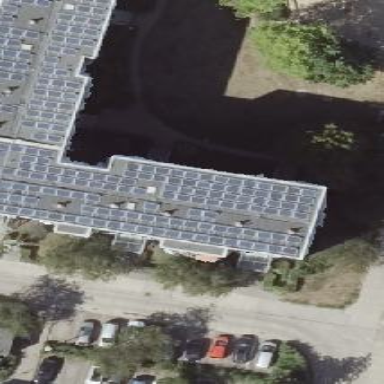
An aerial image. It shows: Apartment building with flat roof.